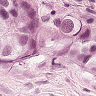
Metastatic tissue present: yes